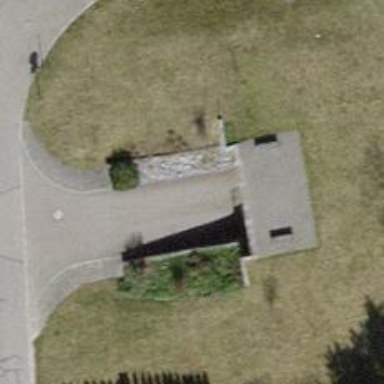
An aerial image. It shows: Parking entrance.